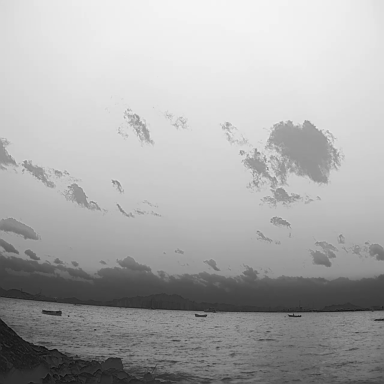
There are three bulk_carriers in the infrared image.